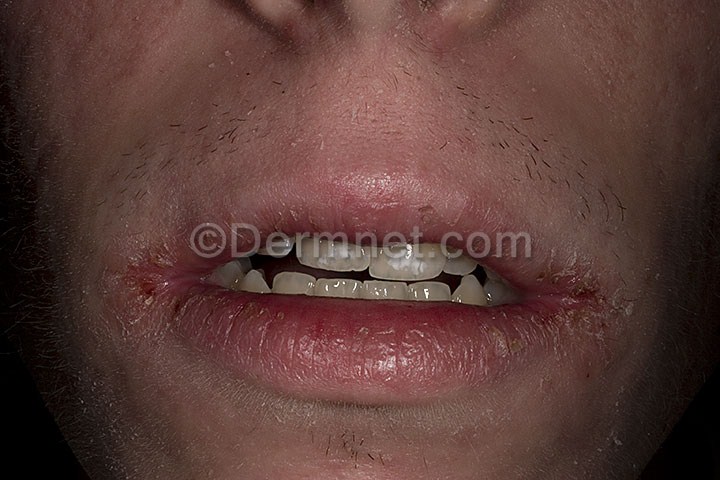
Disease: Acne and Rosacea Photos